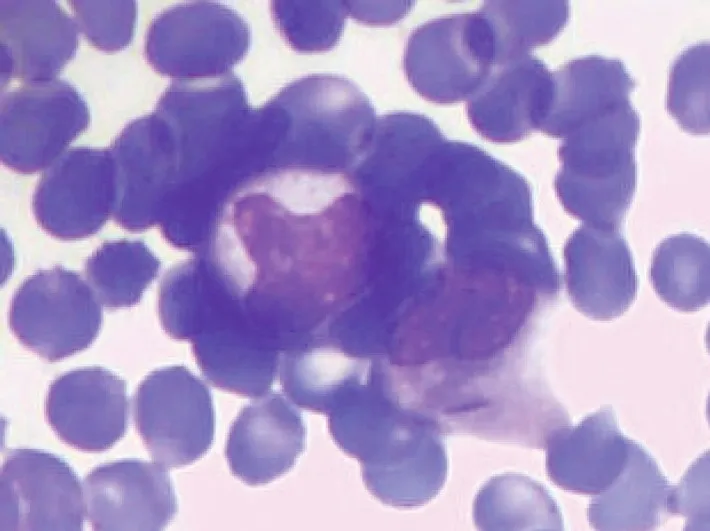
FNAC right lung lesion showing myeloblasts with auer rods suggestive of granulocytic sarcoma right lung.
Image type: pathology (giemsa)